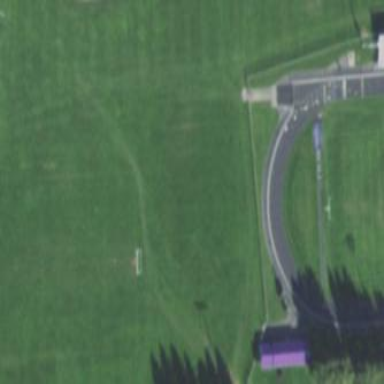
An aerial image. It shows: Soccer pitch for leisure land activities.